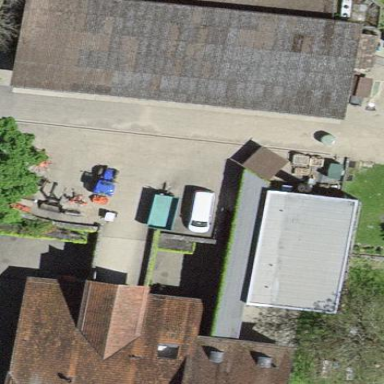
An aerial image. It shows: Farmyard area.